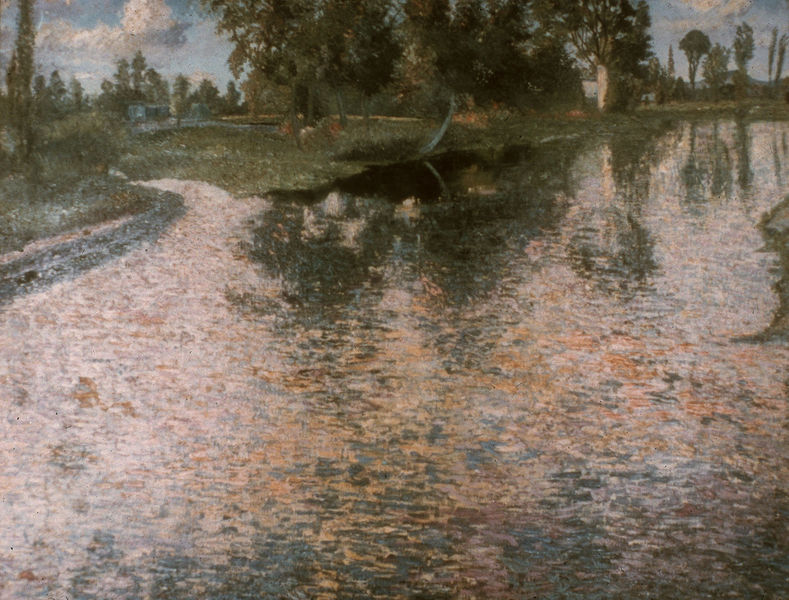
Titel: Txtacalco
Künstler: Joaquin Clausell
Schlagwörter: baum, blau, blätter, himmel, laub, schatten, wasser, wolken, bäume, fluss, gelb, grün, impressionismus, landschaft, see, ufer, gras, haus, park, wiese, wolke, steine, natur, pappel, pappeln, spiegelung, büsche, kanal, rosa, wald, schuppen, sommer, wellen, herbst, böschung, stämme, monet, spiegeln, frühling, reflexion, windig, wasseroberfläche, reflektion, wäldchen, leicht, reflektionen, luftig, sommerlich, schwammig, unbeschwert, lüftchen, briese